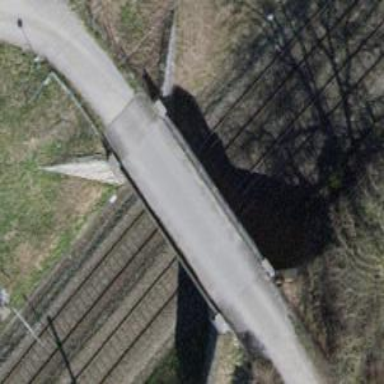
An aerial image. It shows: Asphalt service road on bridge. It is alleyway.